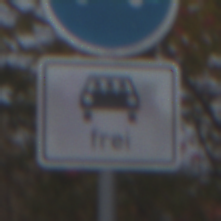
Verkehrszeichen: MehrfachbesetzePersonenkraftwagenFrei
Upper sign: Busssonderstreifen
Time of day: MorningAfternoon
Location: Outdoor (Nature)
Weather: Overcast
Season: NotSpecified
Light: Natural